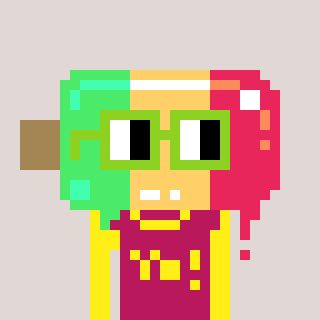
a pixel art character with square light green glasses, a icepop-shaped head and a darkpink-colored body on a warm background